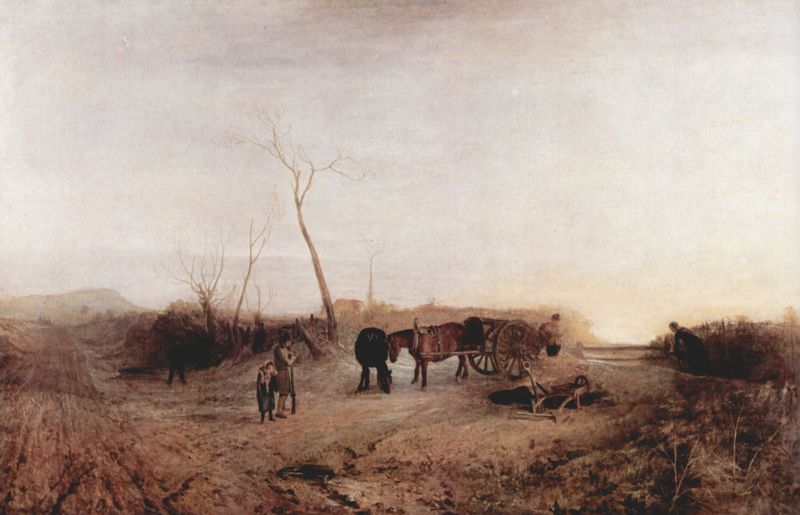
Titel: Frostiger Morgen
Künstler: William Turner
Standort: London
Institution: Tate Gallery
Schlagwörter: baum, blau, gemälde, himmel, mann, weiß, wolken, bäume, fluss, kirchturm, landschaft, menschen, mädchen, ocker, stadt, äste, braun, frau, grau, holz, hut, kleid, schwarz, strasse, gras, schnee, tiere, weg, wiese, wolke, beige, malerei, mütze, arm, spitze, tot, öl, ast, einsamkeit, erde, feld, gräser, horizont, hügel, natur, schilf, wind, zweige, brücke, busch, büsche, gebüsch, kirche, pfad, rauch, wege, land, realismus, kind, personen, arbeit, bauern, genre, karren, landleben, pferd, pferde, räder, stock, turm, turmspitze, sattel, ecke, düster, ort, stab, acker, feldarbeit, feldweg, russland, spuren, berge, dürre, hellbraun, leer, wüst, wüste, zug, dorf, nebel, kahl, herbst, winter, kutsche, platz, arbeiter, karre, rad, schubkarre, schubkarren, wagen, romantik, ölgemälde, krieg, wild, finster, bauer, ortschaft, dürr, diesig, neblig, kälte, seil, trostlos, kreuzung, ölmalerei, ländlich, gewehr, karg, hunger, kühl, landwirtschaft, morast, gesträuch, blattlos, frost, wagenspuren, armut, gespann, landarbeit, pflug, gaul, hacke, schaufel, fahl, bäuerlich, russisch, fuhrwerk, tristesse, matsch, pferdewagen, trist, spulen, dunstig, hoffnungslos, steinweg, gäser, verhangen, monoton, pferdekarren, rusland, fahrrinnen, plug, deichsle, fuhrrinnen, verhnagen, matschig, gestpübb, zaun